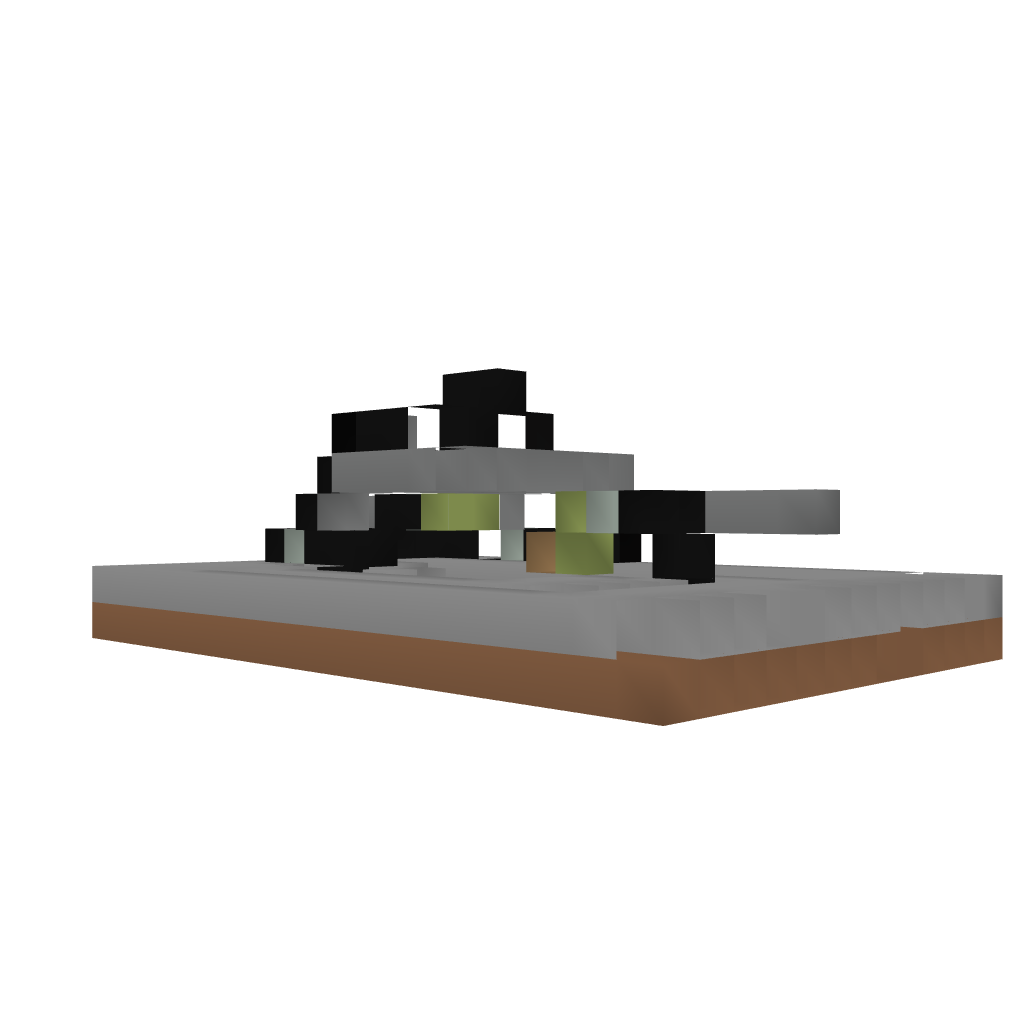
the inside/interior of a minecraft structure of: redstone hidden double doors